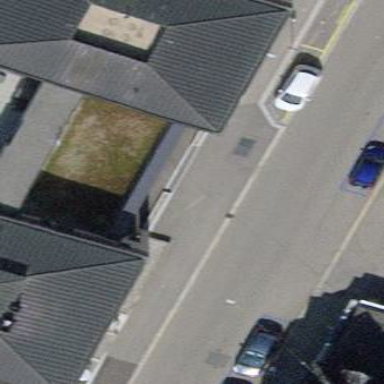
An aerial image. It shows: Part of building with flat grey roof. The building itself has beige color.